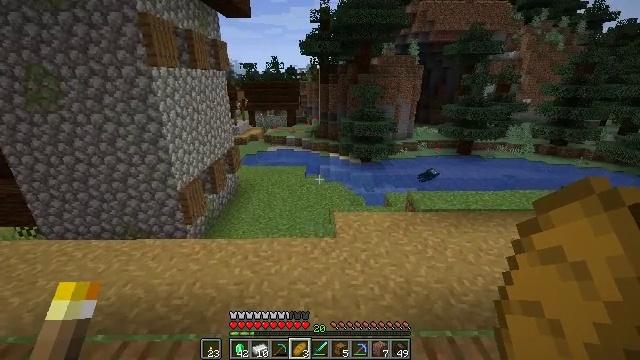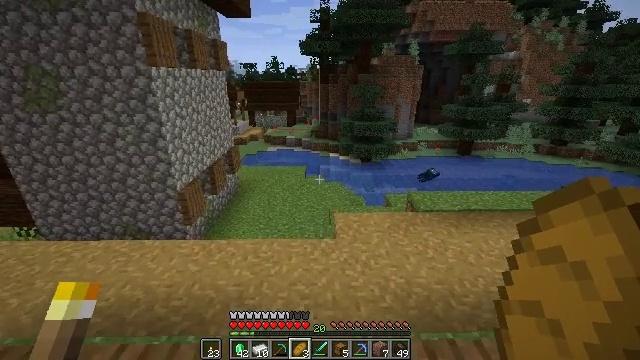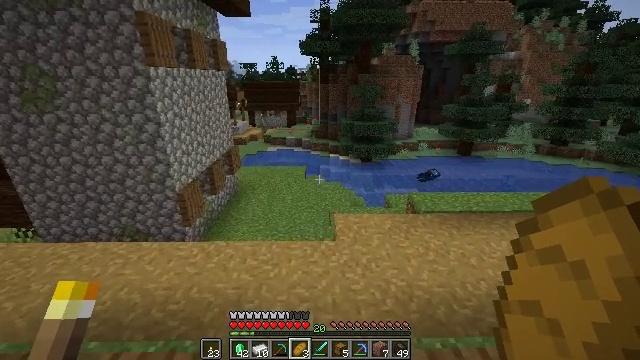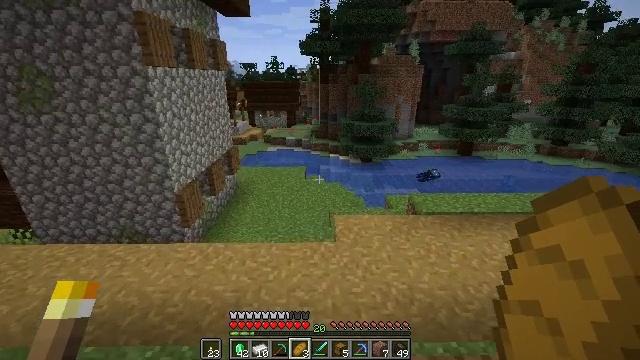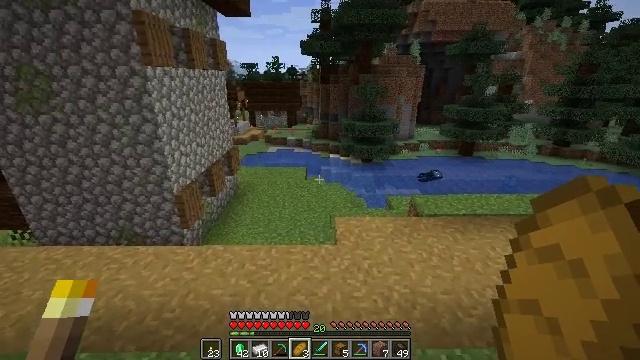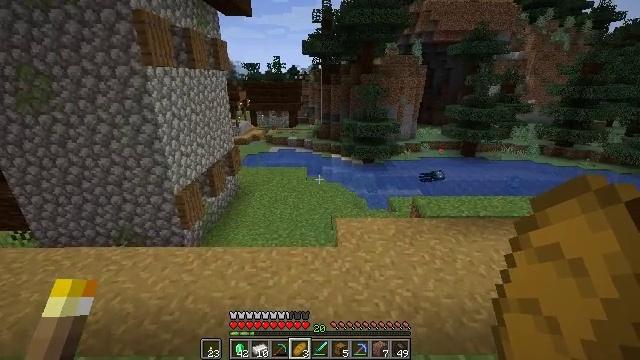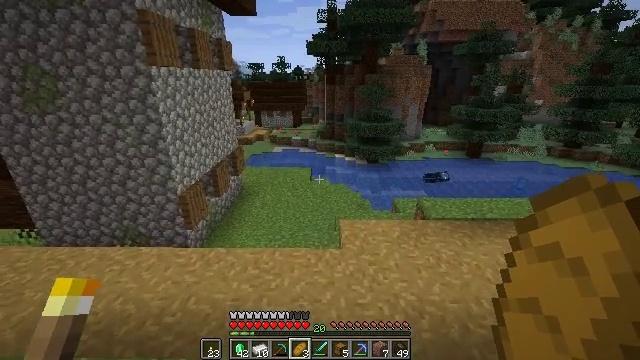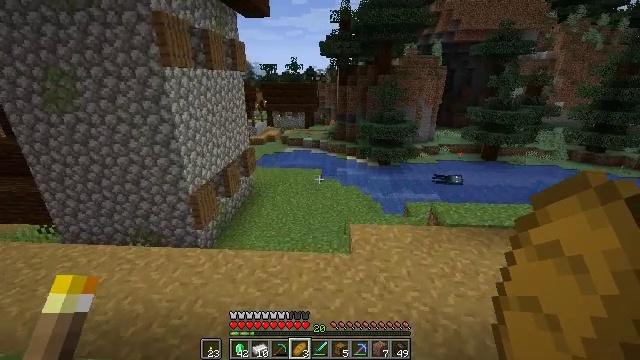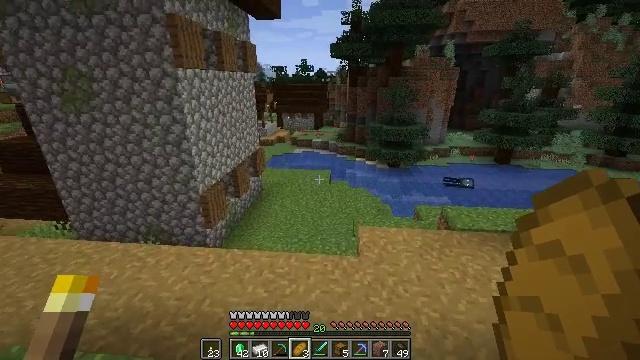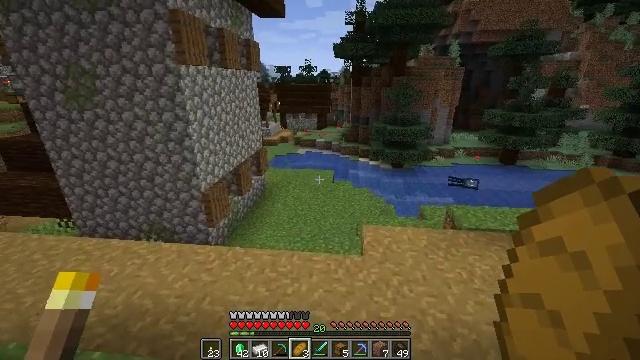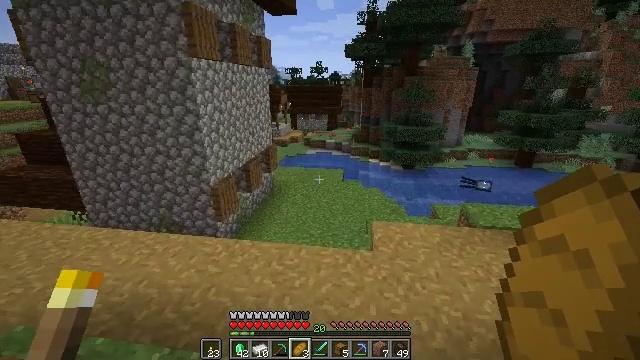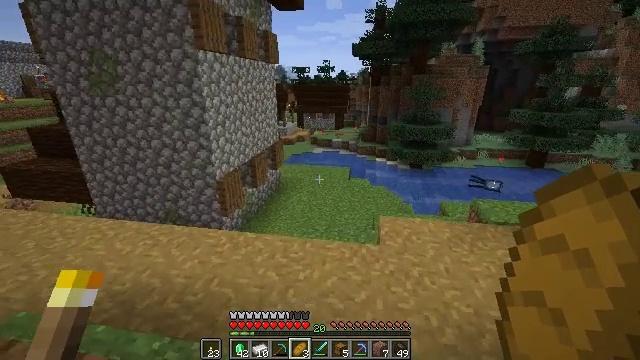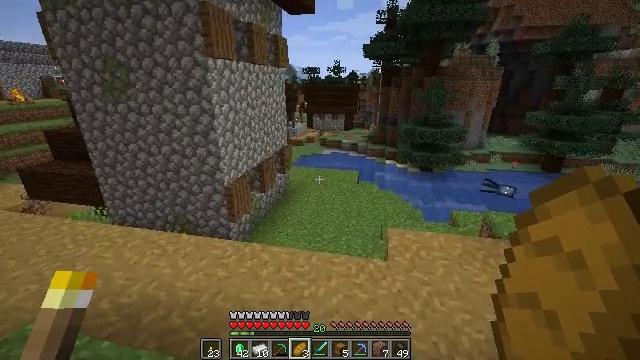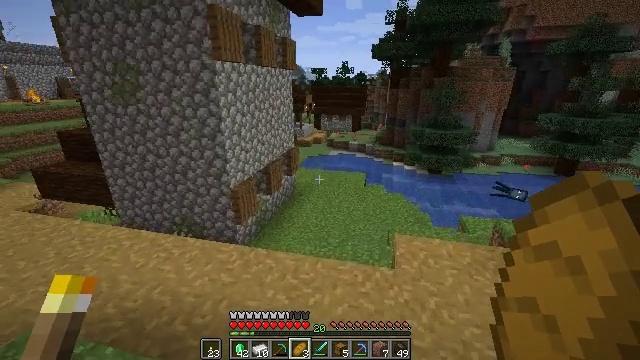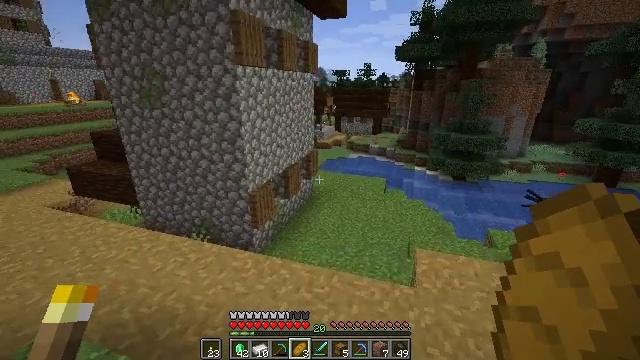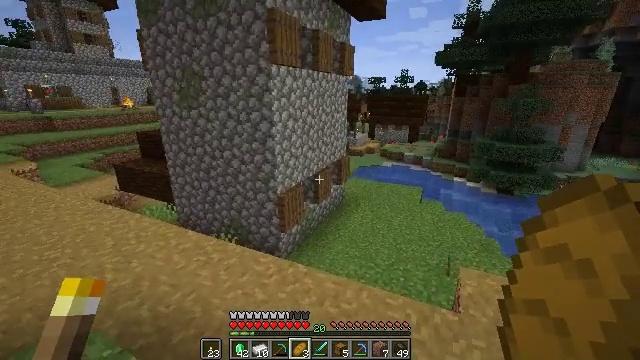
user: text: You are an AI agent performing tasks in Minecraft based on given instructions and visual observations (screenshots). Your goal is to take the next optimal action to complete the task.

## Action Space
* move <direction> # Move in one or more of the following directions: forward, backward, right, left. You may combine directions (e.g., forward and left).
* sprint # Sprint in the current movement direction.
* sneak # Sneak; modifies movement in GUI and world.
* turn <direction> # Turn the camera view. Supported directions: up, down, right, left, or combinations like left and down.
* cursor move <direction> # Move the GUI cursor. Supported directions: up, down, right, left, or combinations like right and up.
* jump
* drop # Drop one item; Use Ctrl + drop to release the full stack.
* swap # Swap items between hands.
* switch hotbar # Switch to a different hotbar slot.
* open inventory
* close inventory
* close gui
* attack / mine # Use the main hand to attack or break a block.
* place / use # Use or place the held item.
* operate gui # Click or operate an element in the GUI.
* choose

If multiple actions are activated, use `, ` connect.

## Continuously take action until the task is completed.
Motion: motion action
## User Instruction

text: Craft an emerald using the crafting table.
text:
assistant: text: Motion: move forward, sprint
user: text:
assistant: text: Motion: move forward, sprint
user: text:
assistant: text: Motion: move forward, sprint
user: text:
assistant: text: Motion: move forward
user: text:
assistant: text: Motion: move forward
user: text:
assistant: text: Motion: move forward, sprint
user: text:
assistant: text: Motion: move forward, sprint, turn left
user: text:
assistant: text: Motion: move forward, sprint, turn left
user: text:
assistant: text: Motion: move forward, sprint
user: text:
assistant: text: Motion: move forward, turn left
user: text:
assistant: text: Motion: move forward, turn left
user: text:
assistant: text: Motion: move forward, turn left
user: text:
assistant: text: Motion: move forward, turn left
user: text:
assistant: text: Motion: move forward, turn left
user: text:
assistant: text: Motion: move forward, turn left and up
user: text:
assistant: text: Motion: move forward, turn left
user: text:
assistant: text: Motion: move forward, turn left and up, jump
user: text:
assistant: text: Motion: move forward, turn left and up, jump
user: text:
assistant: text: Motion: move forward, turn left, jump
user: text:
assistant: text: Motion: move forward, turn left and up, jump
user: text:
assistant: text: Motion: move forward, turn left and up, jump
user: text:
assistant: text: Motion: move forward, turn left, jump
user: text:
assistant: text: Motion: move forward, jump
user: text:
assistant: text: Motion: move forward, jump
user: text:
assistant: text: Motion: move forward, jump
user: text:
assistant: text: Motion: move forward, sprint, jump
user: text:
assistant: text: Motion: move forward, sprint, jump
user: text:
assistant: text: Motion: move forward, sprint, jump
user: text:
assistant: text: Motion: move forward, sprint, jump
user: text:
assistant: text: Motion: move forward, jump